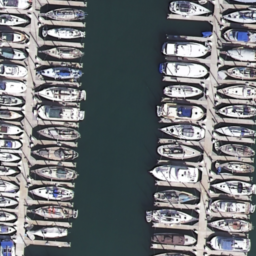
Label: harbor